Question: I am trying to implement a chat module for my app and getting 2 problems.
The first one is that my clients in sockets keep on disconnecting automatically.
Here's what I am doing.
My clients get connected in a room which is dynamically created and the name of the room is a random ID that i generate.Now when a client sends a message I print a log to see how many people are there in the room and it logs "2" on the server side which is correct.But when I keep on sending messages from the clients to the server it start showing me "1" client is connected and after some time it shows me 0 clients are connected in the room.The people are automatically disconnecting why is this happening?
'''
socket.on('SendChat',function(msgobj){ //pass the message to all people in the room.
console.log("Msg from" + msgobj.MsgSenderName + " in RoomID = "+ msgobj.RoomID);
console.log("People in room " +io.sockets.clients(msgobj.RoomID).length);
socket.broadcast.to(String(msgobj.RoomID)).emit('RecieveChat',msgobj);
});
'''
This event is raised on the server side when someone sends a message from any of the client and the 'msgobj' will contain the RoomID.So you can see I am logging number of people in the room.
The second problem is I am trying to broadcast the message which I recieve from a client.But the event at the other client is not raised.In the above code you can see the last line I used to broadcast msg to all the other clients but the events at those clients is not fired I don't know why.Here's what is on my client
'''
this.Socket.on('RecieveChat',function(obj){
self.Controller.RecieveChat(obj);
});
'''
and here's my log

You can see the 'RoomID' is same but the people in room are leaving and this snapshot is only showing '1 people in room' before that there were two people in room which then cut of to 1 and eventually 0.
When I change 'socket.broadcast.to(String(msgobj.RoomID)).emit('RecieveChat',msgobj);' to 'socket.broadcast.emit('RecieveChat',msgobj);' it starts working but not working if I emit inside a 'room' using the 'to' method.
'Transport end (close timeout)' this seems to be causing the issue.How to resolve this?
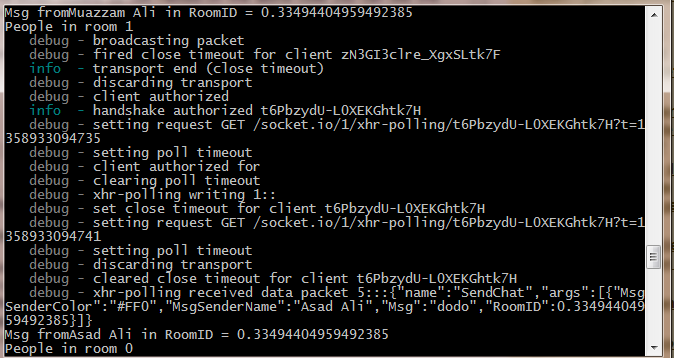
Answer: Finally found the solution <URL> the problem was with the version of socket.io that I was using.